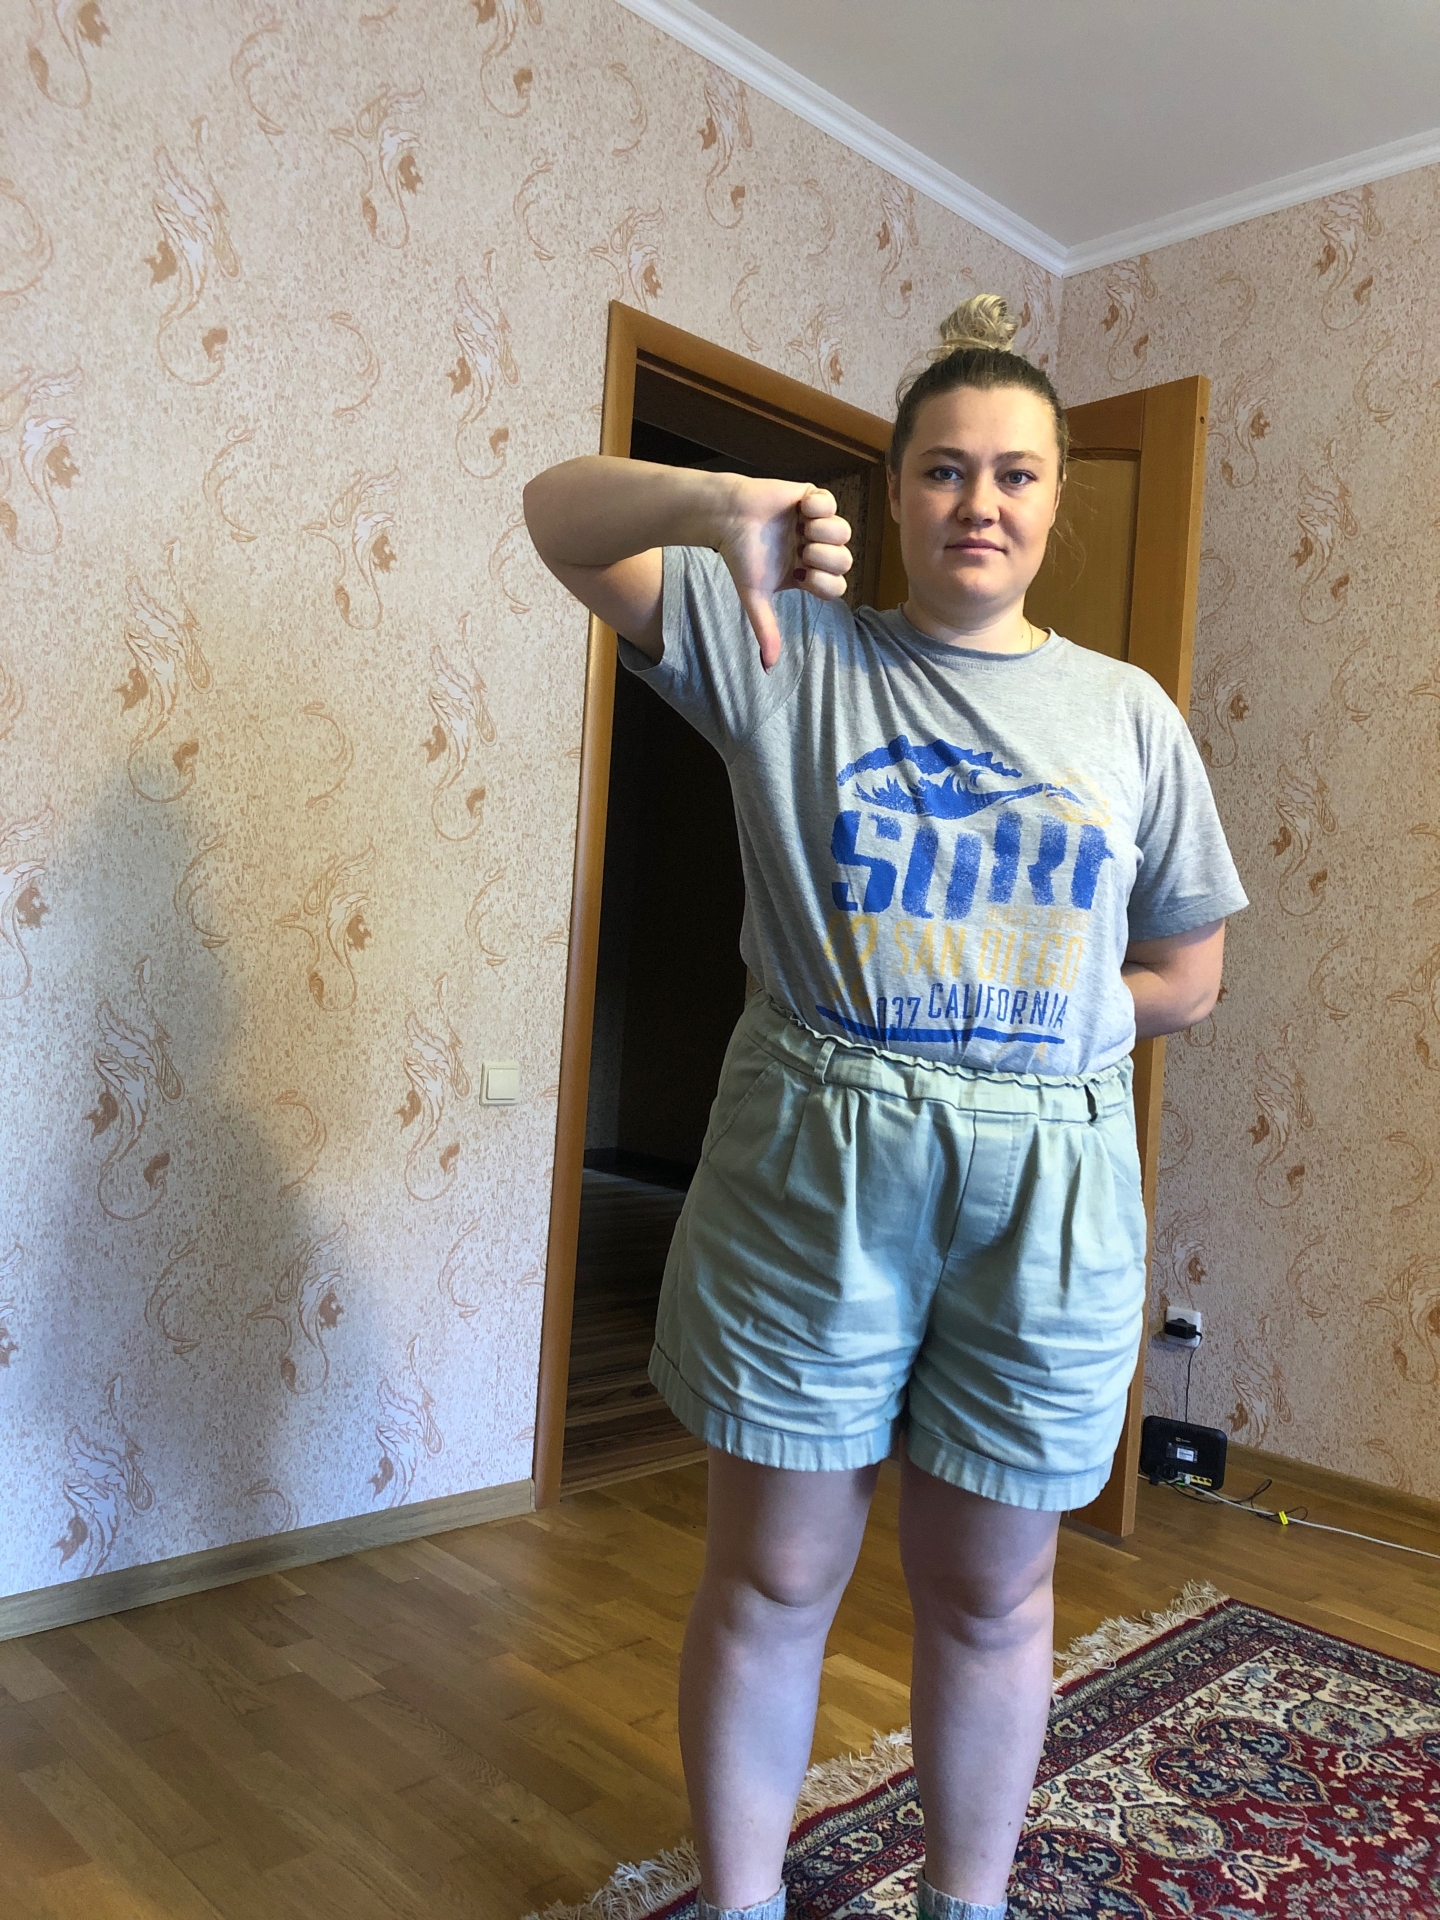
Label: clear